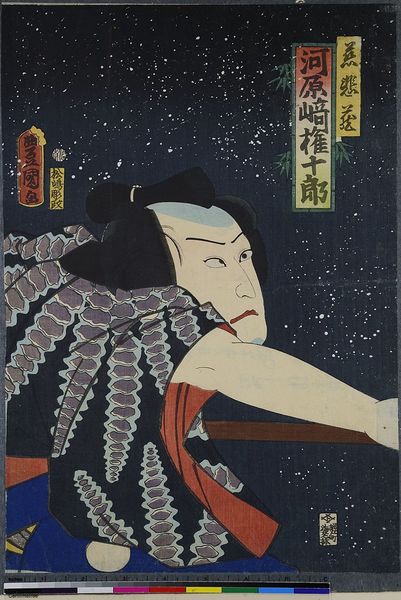
Titel: Der Schauspieler Kawarazaki Gonjuro I als Jihizo
Künstler: Utagawa Kunisada
Standort: Hamburg
Institution: Museum für Kunst und Gewerbe Hamburg
Schlagwörter: blau, dunkel, mann, grau, nacht, schwarz, rot, theater, holzschnitt, japan, schrift, schriftzeichen, asien, druckgraphik, sterne, druckgrafik, schwert, zeit, schauspieler, farbholzschnitt, schauspielerin, nachtbild, kimono, samurai, kabuki, edo, sternbilder, reproduktionen, druckerzeugnisse, theateraufführung, ukiyo